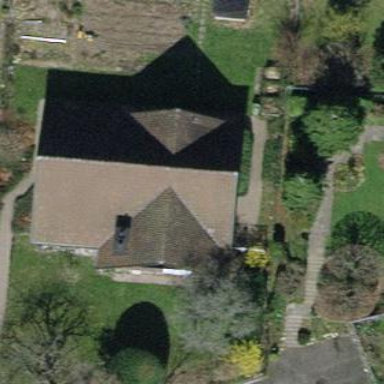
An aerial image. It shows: Detached building with tiled roof.